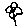
Label: flower